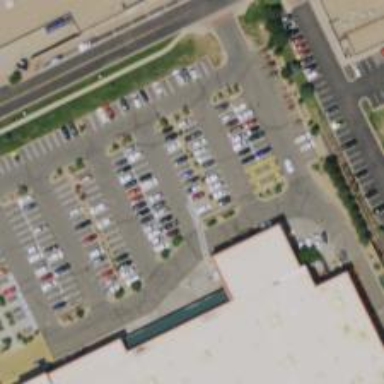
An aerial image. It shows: Parking space is available.